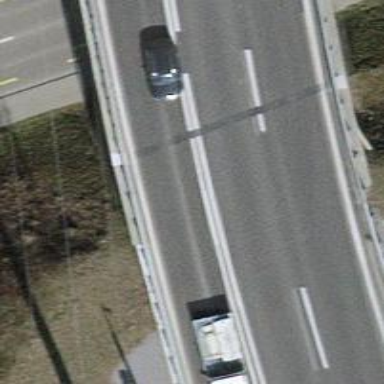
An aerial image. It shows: Bridge on motorway link.